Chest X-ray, PA view. Patient: 57 years old, sex M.
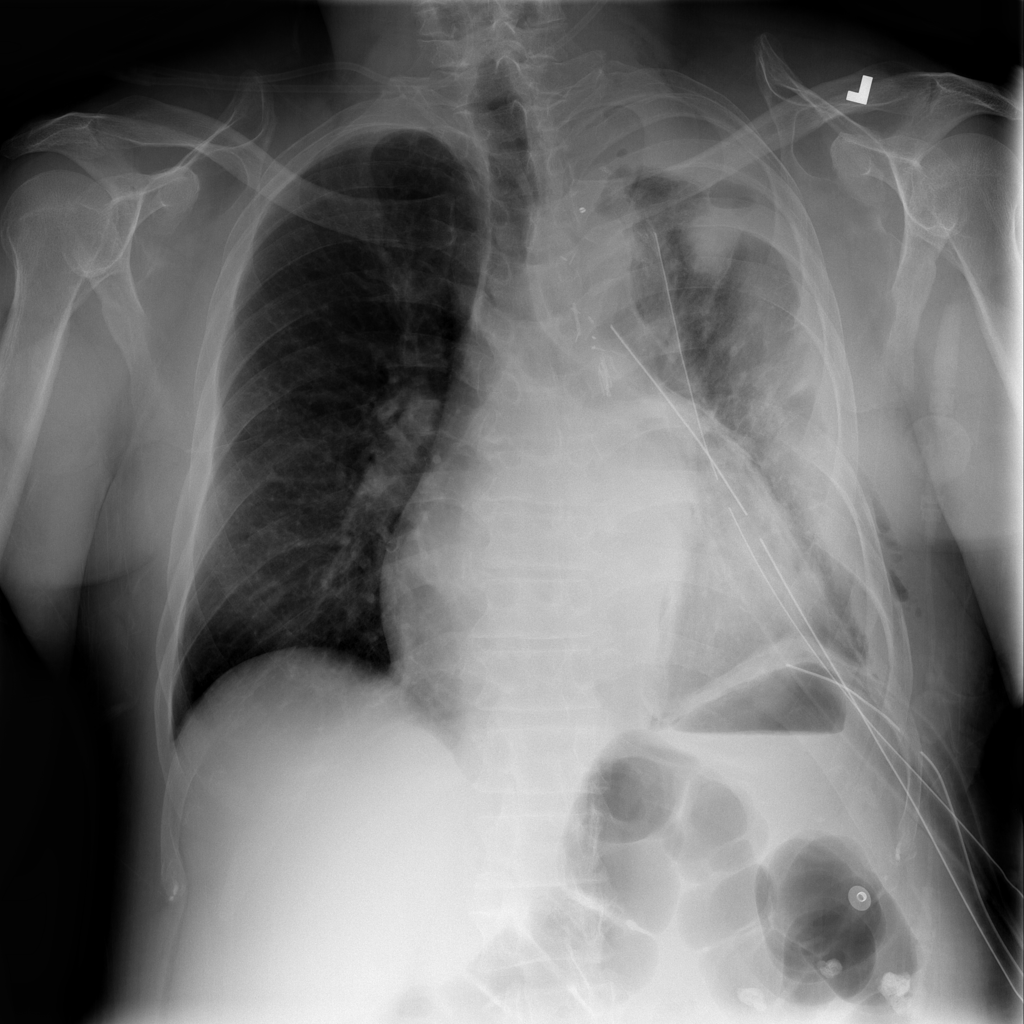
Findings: Pneumothorax